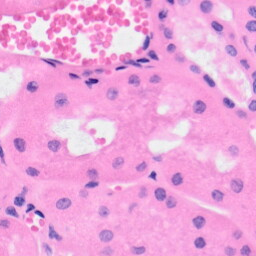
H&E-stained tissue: Kidney